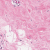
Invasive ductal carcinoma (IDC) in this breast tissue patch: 0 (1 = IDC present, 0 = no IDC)